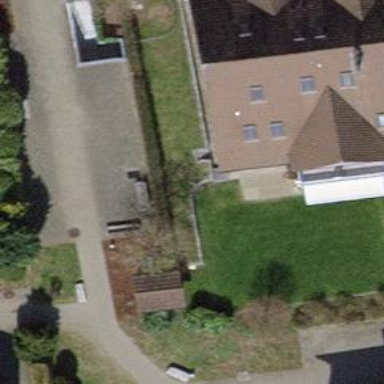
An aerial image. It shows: Brown bench in the vicinity.